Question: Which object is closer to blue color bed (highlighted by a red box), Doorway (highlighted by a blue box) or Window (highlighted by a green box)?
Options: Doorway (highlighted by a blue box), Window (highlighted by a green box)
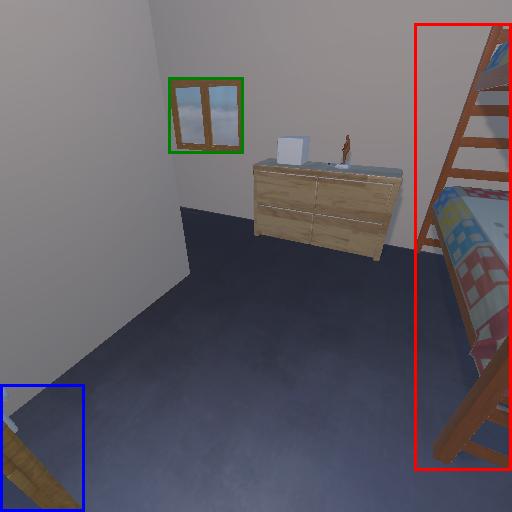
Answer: Doorway (highlighted by a blue box)